Interaction volume radius: 10 \u00c5
Interaction volume height: 25 \u00c5
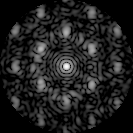
Disorder parameter: 0.587